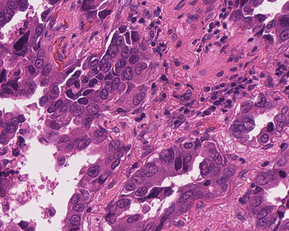
Tumor epithelial tissue: yes
Tumor-associated stroma tissue: yes
Normal tissue: no